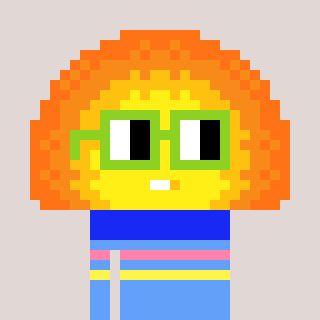
a pixel art character with square light green glasses, a sunset-shaped head and a blue-colored body on a warm background